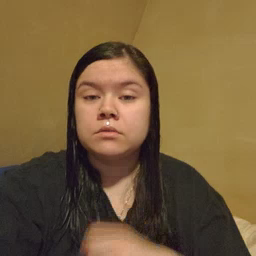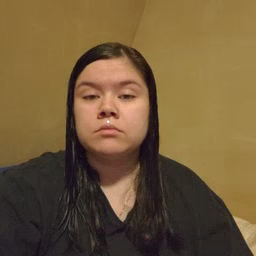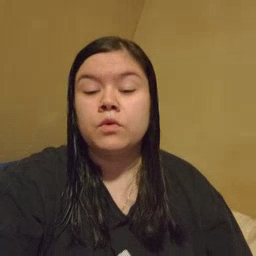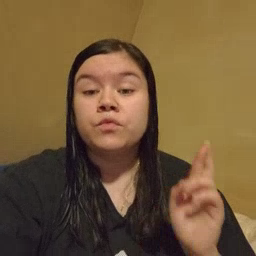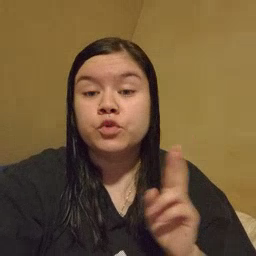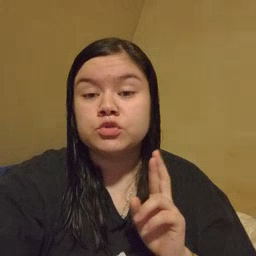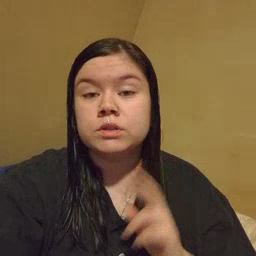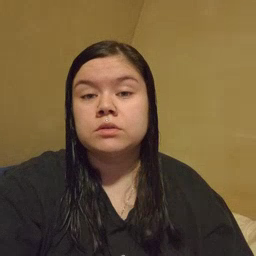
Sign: refrigerator